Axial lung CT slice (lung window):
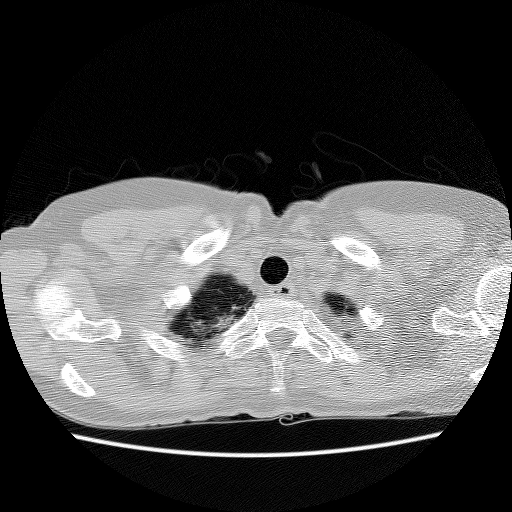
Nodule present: no